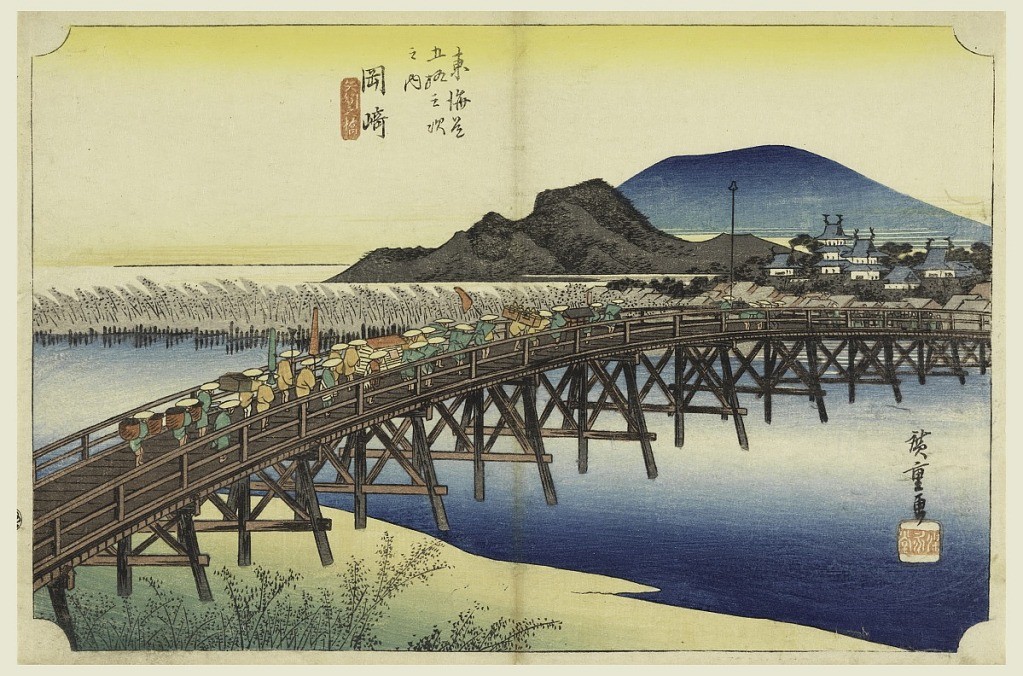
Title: Okazaki, Tenshin Bridge, in The Fifty-Three Stations of the Tokaido Road (Tokaido Gojusan Tsugi-no Uchi)
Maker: Ando Hiroshige, Japanese, 1797–1858
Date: ca. 1834
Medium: Woodblock print (ukiyo-e) on mulberry paper (washi), ink with color
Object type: Print
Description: Daimyo procession crossing trestle-bridge over river from left to right. Upper half, village, castle, group of low hills and mountain.